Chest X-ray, PA view. Patient: 74 years old, sex F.
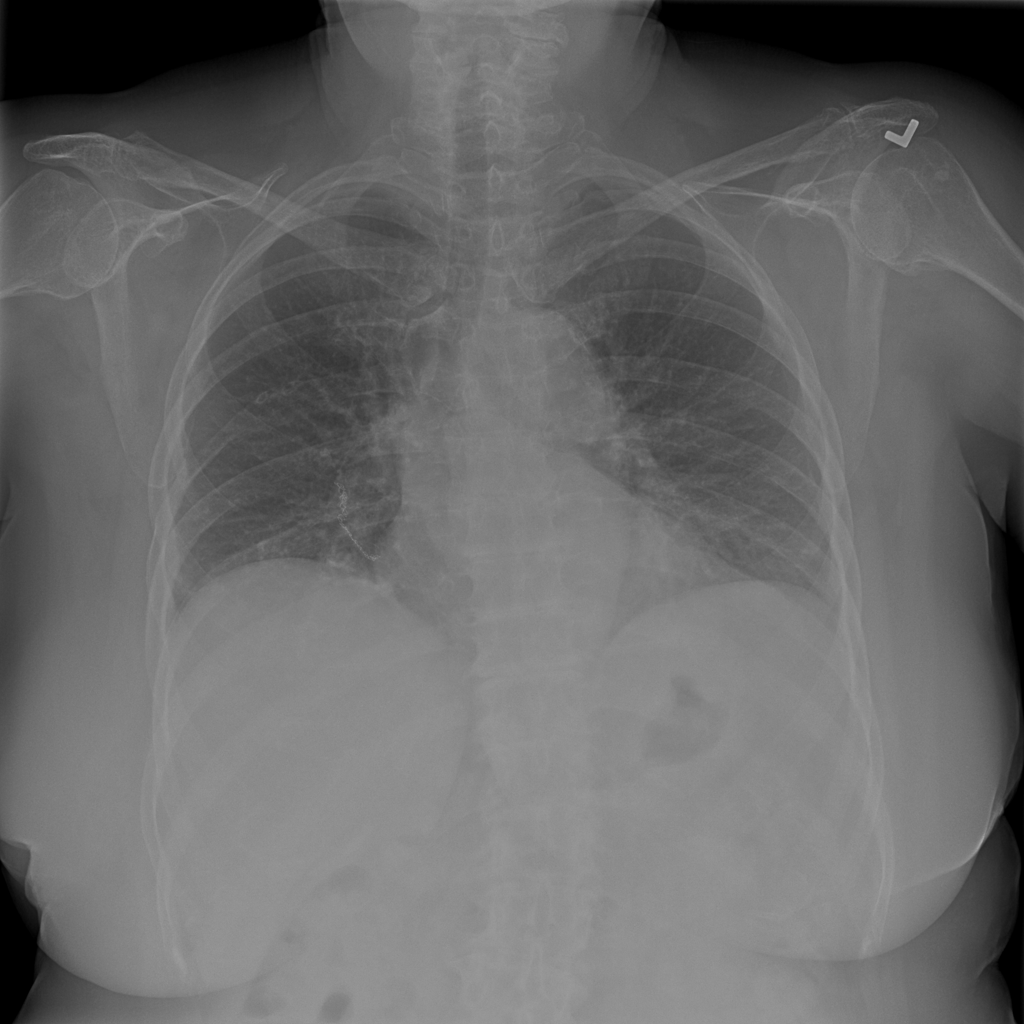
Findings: No Finding